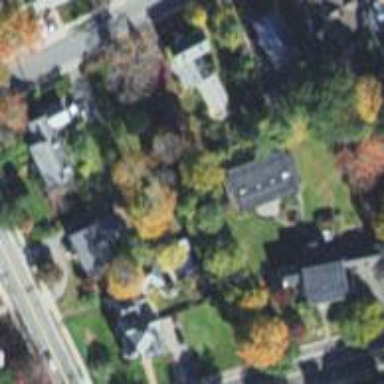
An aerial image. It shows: Neighbourhood designated as historic district.